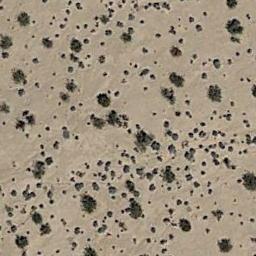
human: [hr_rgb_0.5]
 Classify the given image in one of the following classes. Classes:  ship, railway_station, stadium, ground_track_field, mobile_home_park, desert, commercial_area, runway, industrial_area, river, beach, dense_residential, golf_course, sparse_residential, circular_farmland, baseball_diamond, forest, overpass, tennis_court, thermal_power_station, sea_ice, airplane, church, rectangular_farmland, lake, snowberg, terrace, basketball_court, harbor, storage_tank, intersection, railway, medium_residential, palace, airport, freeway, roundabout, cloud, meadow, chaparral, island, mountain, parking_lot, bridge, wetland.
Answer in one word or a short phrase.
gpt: chaparral